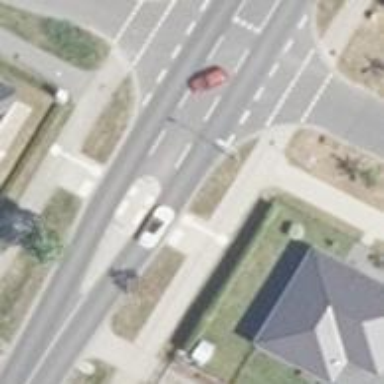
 featuring sidewalks on both sides and cycle track alongside."